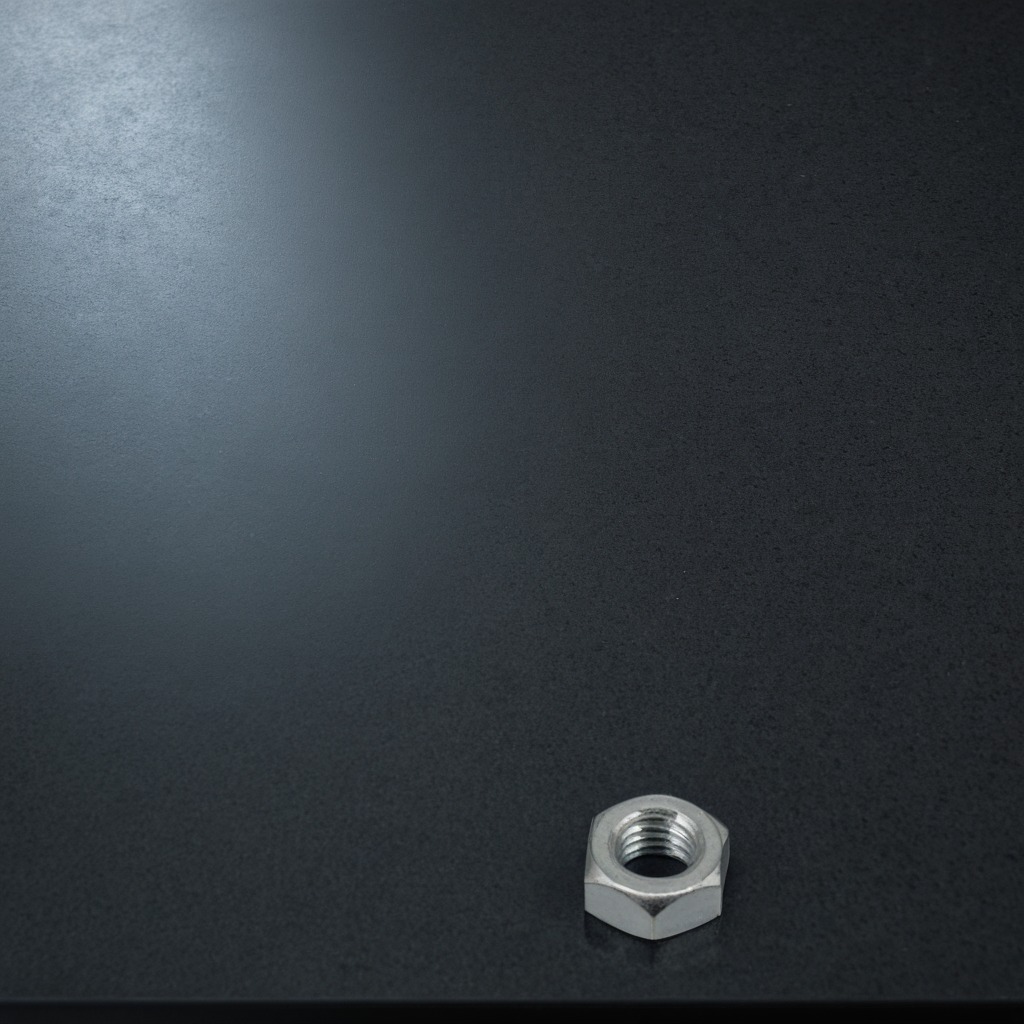
A metal nut is lying on the clean granite table inside a workshop at night.